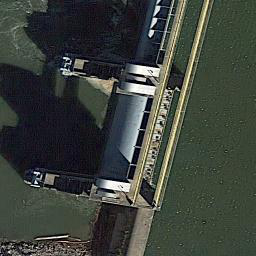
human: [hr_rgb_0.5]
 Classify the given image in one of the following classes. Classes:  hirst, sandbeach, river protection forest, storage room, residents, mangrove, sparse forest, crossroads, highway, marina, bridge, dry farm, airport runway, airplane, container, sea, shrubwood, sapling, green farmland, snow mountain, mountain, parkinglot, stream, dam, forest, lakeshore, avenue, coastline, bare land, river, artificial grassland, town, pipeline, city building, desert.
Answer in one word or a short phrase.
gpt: dam